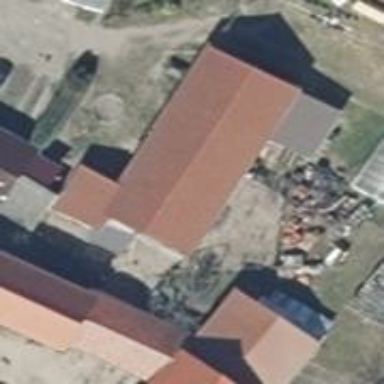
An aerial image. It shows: Flat roofed building with grey roof. The building has multiple parts.